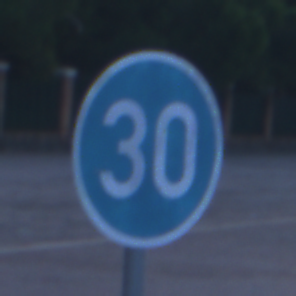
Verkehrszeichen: VorgeschriebeneMindestgeschwindigkeit
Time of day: Dawn
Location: Outdoor (Urban)
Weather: PartlyCloudy
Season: NotSpecified
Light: Natural